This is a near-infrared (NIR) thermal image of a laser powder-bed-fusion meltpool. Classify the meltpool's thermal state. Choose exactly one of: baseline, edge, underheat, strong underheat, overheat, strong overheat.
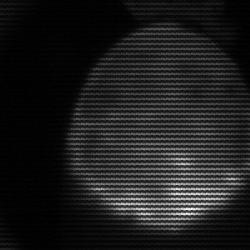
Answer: edge